Question: Someone help me please? I don't know why can't I run a simple program by the run configuration. If I don't set a package in the beginning it works.

I attach a picture of my screen
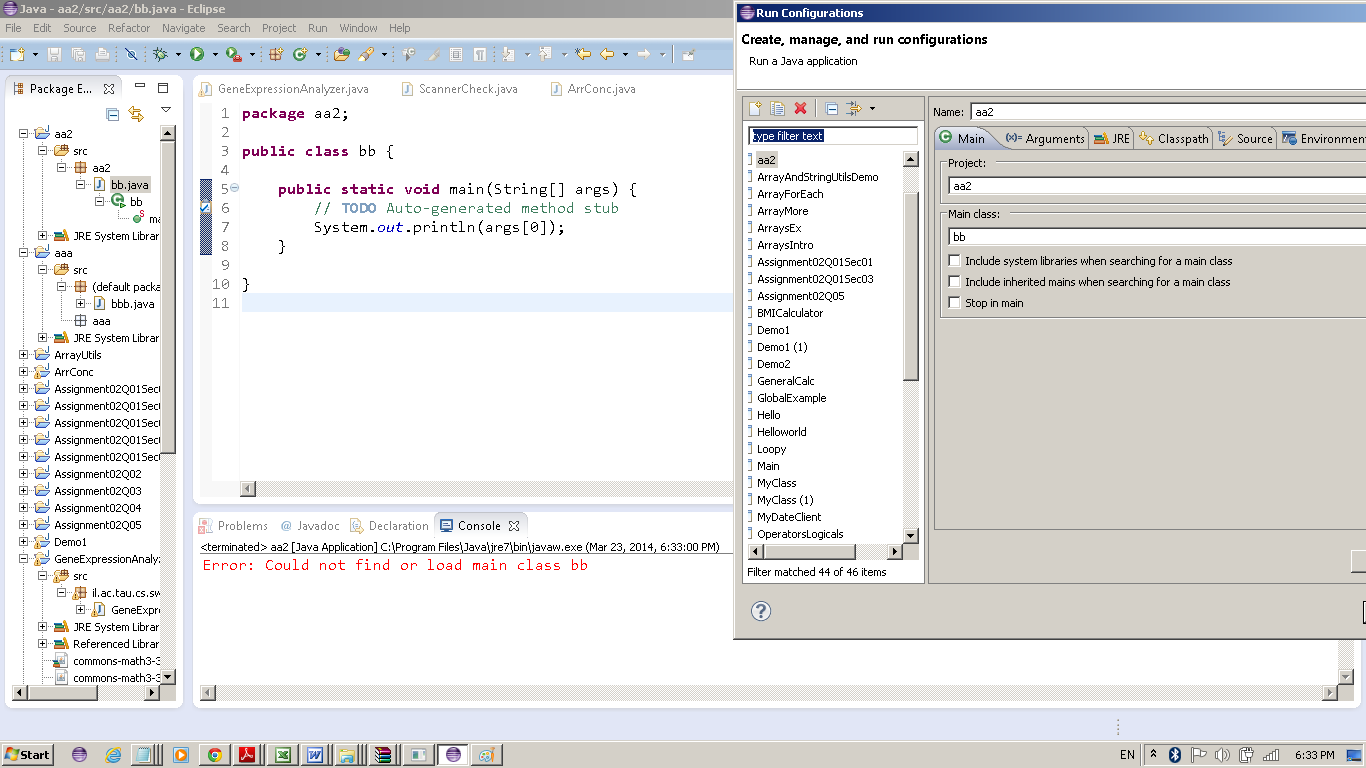
Answer: The class 'bb' is in the package 'aa2'. Its name is thus 'aa2.bb', not 'bb'.